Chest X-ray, PA view. Patient: 31 years old, sex M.
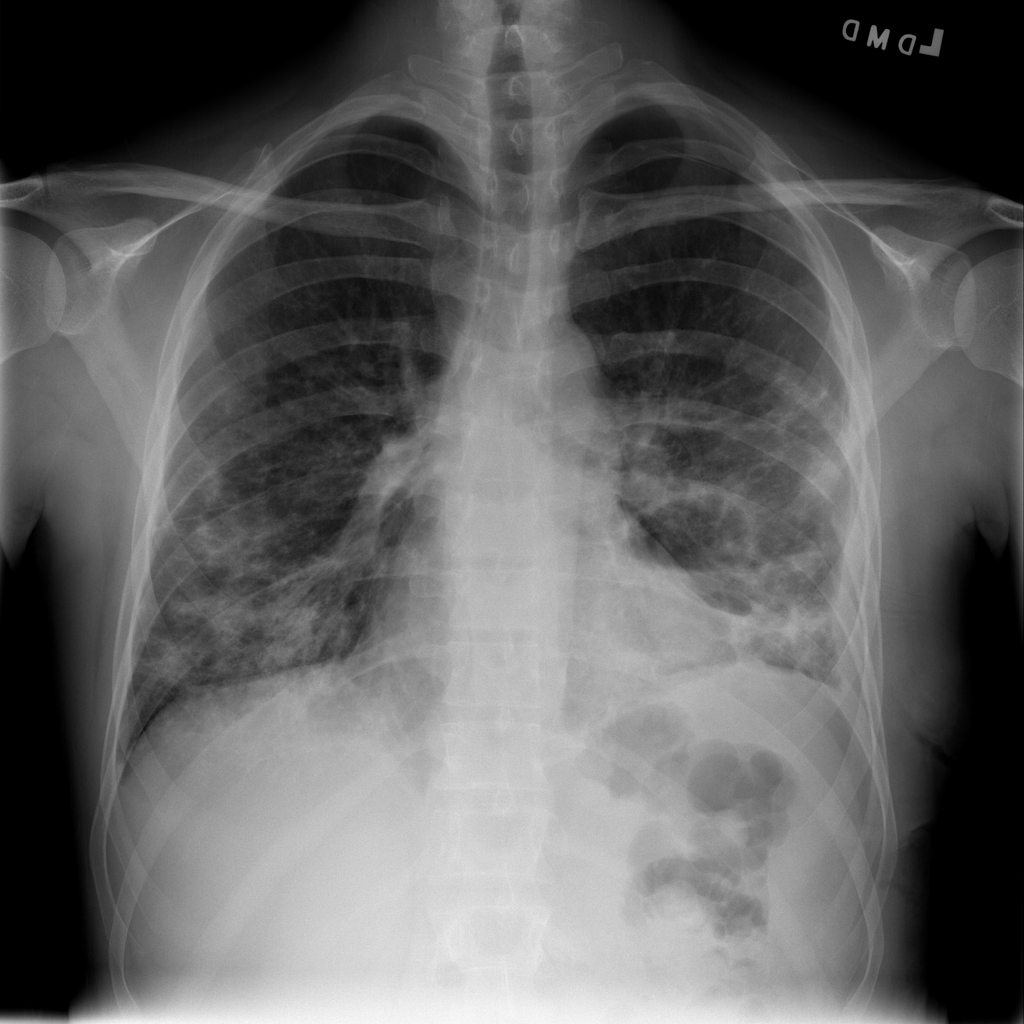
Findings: Fibrosis, Nodule, Pneumothorax